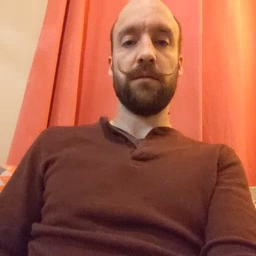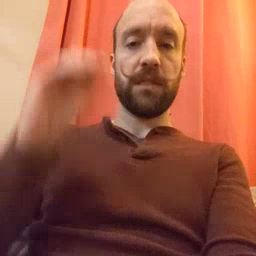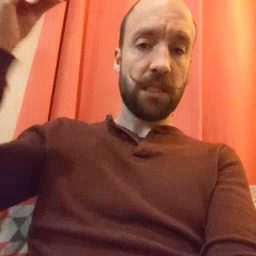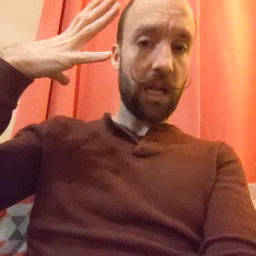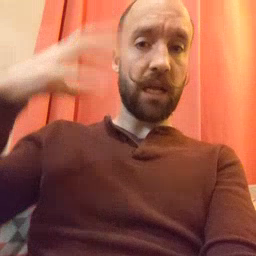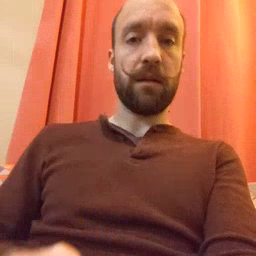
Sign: sun